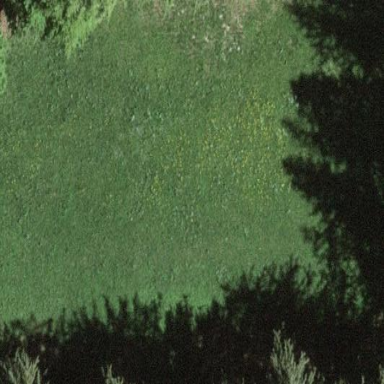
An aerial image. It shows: Beautiful meadow.